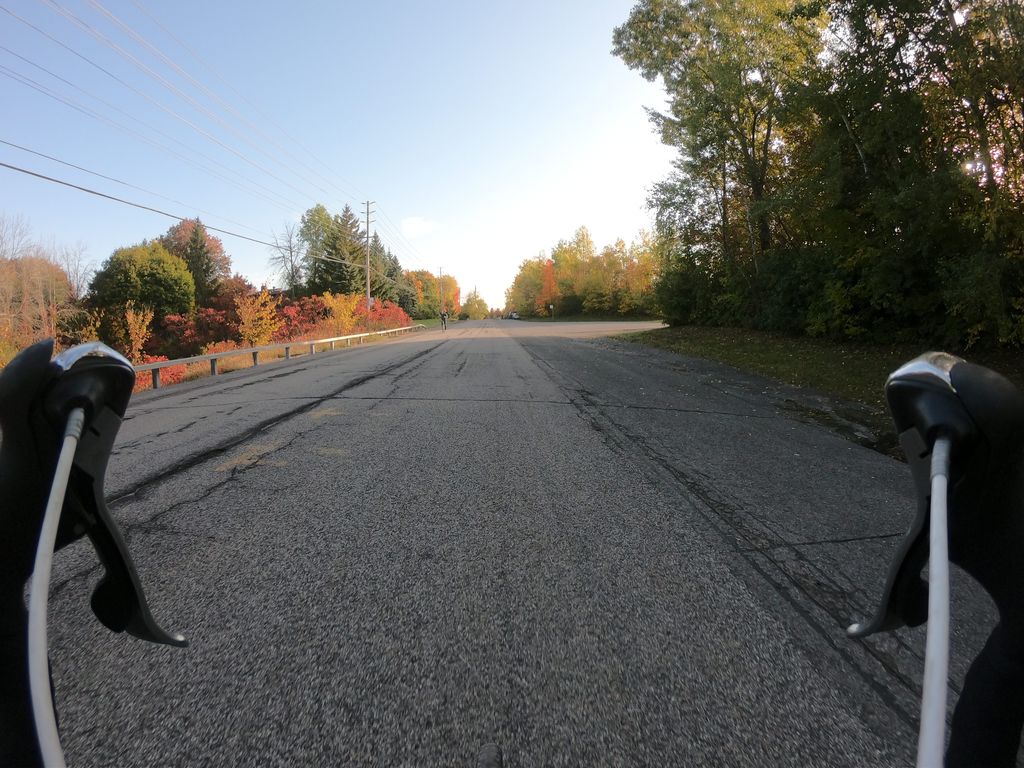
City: ottawa-gatineau